Question: I have a JPanel with GroupLayout with 3 JLabels in it. I also have a hidden JButton in it.
I have added a MouseListener to JPanel showing the button in mouseEntered and hide the button in mouseExited events respectively.
At this time, their is space for button between 2 labels and their only the button is shown or hidden using setVisible(). When the btn is visible, the labels below it goes down making space for button and if the btn is hidden it again comes to its original size.
What I want - in mouseEntered, the button should show on the label itself (let it be overlap) and I should be able to click on the button. This all should happen very smoothly without screen flickering. Similarly in mouseExited, the button should be removed.
How do I achieve this ? Can anyone help me with this.
@Andrew, Thanks I tried with JLayeredPane and it does work. Though the button is not set to visible false. Here's my mouseMoved code :
'''
public void mouseMoved(MouseEvent e) {
if (e.getComponent() == layeredPane) {
if (! startCustomBtn.isVisible())
startCustomBtn.setVisible(true);
startCustomBtn.setLocation(e.getX()-55, e.getY()-30);
} else {
if (startCustomBtn.isVisible()) {
startCustomBtn.setVisible(false);
revalidate();
}
}
}
'''
Layout of the JPanel :
'''
private void layeredLayout() {
layeredPane = new JLayeredPane();
layeredPane.addMouseMotionListener(this);
Insets insets = this.getInsets();
Dimension size = rateLabel.getPreferredSize();
rateLabel.setBounds(insets.left + 45, insets.top + 15, size.width, size.height);
size = imageLabel.getPreferredSize();
imageLabel.setBounds(insets.left + 15, insets.top + 40, size.width, size.height);
size = label.getPreferredSize();
label.setBounds(insets.left + 45, insets.top + imageLabel.getWidth() + 20 , size.width, size.height);
size = startCustomBtn.getPreferredSize();
startCustomBtn.setBounds(insets.left + 45, insets.top + 40 + size.height, size.width, size.height);
layeredPane.add(rateLabel, new Integer(0));
layeredPane.add(imageLabel, new Integer(1));
layeredPane.add(label, new Integer(2));
layeredPane.add(startCustomBtn, new Integer(1), 0);
setLayout(new BoxLayout(this, BoxLayout.PAGE_AXIS));
add(layeredPane);
}
'''
Strange - I tried the layout with null, FlowLayout, but couldn't see anything. When tried with BoxLayout, components showed up.
:

Main screen has a JPanel with Gridlayout(2, 3) and in each cell this JPanel (MyPanel) is added. When I come out from 1 cell (i.e. MyPanel) the button of that panel should be hidden which is not happening with the above code. What can be the reason ? I also added revalidate() & also repaint() but nothing works. ????
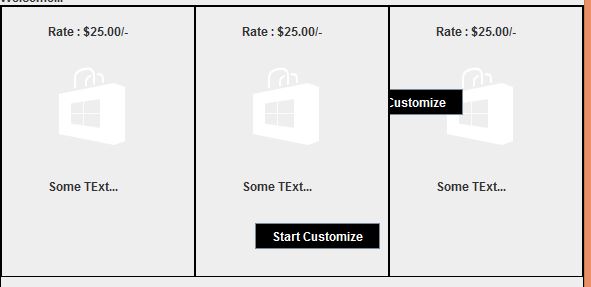
Answer: > What I want - in mouseEntered, the button should show on the label
itself (let it be overlap) and I should be able to click on the
button. This all should happen very smoothly without screen
flickering. Similarly in mouseExited, the button should be removed.
As 'JLabel' extends from 'JComponent' you can add componentes to label itself, just need to set a 'LayoutManager' first. This fact is well explained in <URL>.
'''
import java.awt.BorderLayout;
import java.awt.Color;
import java.awt.Dimension;
import java.awt.FlowLayout;
import java.awt.MouseInfo;
import java.awt.Point;
import java.awt.event.ActionEvent;
import java.awt.event.ActionListener;
import java.awt.event.MouseAdapter;
import java.awt.event.MouseEvent;
import javax.swing.JButton;
import javax.swing.JFrame;
import javax.swing.JLabel;
import javax.swing.JOptionPane;
import javax.swing.JPanel;
import javax.swing.SwingUtilities;
import javax.swing.border.LineBorder;
public class Demo {
private void initGUI(){
final JButton button = new JButton("Hello!");
button.setVisible(false);
final JLabel testLabel = new JLabel("Welcome!");
testLabel.setPreferredSize(new Dimension(200, 30));
testLabel.setBorder(new LineBorder(Color.GRAY, 1));
testLabel.setLayout(new BorderLayout());
testLabel.add(button, BorderLayout.EAST);
button.addMouseListener(new MouseAdapter() {
@Override
public void mouseExited(MouseEvent e) {
Point mousePosition = MouseInfo.getPointerInfo().getLocation();
if(testLabel.contains(mousePosition)){
testLabel.dispatchEvent(new MouseEvent(testLabel, MouseEvent.MOUSE_ENTERED, System.currentTimeMillis(), 0, mousePosition.x, mousePosition.y, 0, false));
} else {
testLabel.dispatchEvent(new MouseEvent(testLabel, MouseEvent.MOUSE_EXITED, System.currentTimeMillis(), 0, mousePosition.x, mousePosition.y, 0, false));
}
}
});
button.addActionListener(new ActionListener() {
@Override
public void actionPerformed(ActionEvent e) {
JOptionPane.showMessageDialog(null, "The button was pressed!");
Point mousePosition = MouseInfo.getPointerInfo().getLocation();
testLabel.dispatchEvent(new MouseEvent(testLabel, MouseEvent.MOUSE_EXITED, System.currentTimeMillis(), 0, mousePosition.x, mousePosition.y, 0, false));
}
});
testLabel.addMouseListener(new MouseAdapter(){
@Override
public void mouseEntered(MouseEvent e) {
JLabel label = (JLabel) e.getSource();
label.setText("Here is the Button!");
button.setVisible(true);
}
@Override
public void mouseExited(MouseEvent e) {
Point point = e.getPoint();
point.setLocation(point.x - button.getX(), point.y - button.getY()); //make the point relative to the button's location
if(!button.contains(point)) {
JLabel label = (JLabel) e.getSource();
label.setText("The button is gone!");
button.setVisible(false);
}
}
});
JPanel content = new JPanel(new FlowLayout());
content.setPreferredSize(new Dimension(300,100));
content.add(testLabel);
JFrame frame = new JFrame("Demo");
frame.setContentPane(content);
frame.setDefaultCloseOperation(JFrame.DISPOSE_ON_CLOSE);
frame.pack();
frame.setLocationRelativeTo(null);
frame.setVisible(true);
}
public static void main(String[] args) {
SwingUtilities.invokeLater(new Runnable() {
@Override
public void run() {
new Demo().initGUI();
}
});
}
}
'''

As @nIcEcOw pointed out (thanks!), there's an annoying flickering generated by mouse events' transition. I improved the example fixing this and another untreated aspects like "what happens when mouse exits from 'JButton'?"